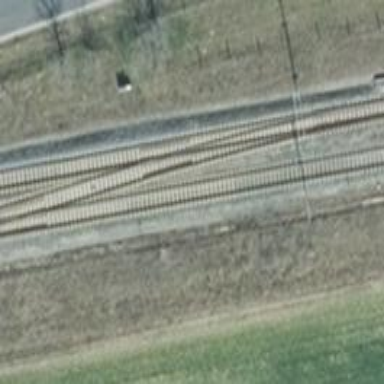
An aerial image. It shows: Siding railway line with electrified contact line for the trains.